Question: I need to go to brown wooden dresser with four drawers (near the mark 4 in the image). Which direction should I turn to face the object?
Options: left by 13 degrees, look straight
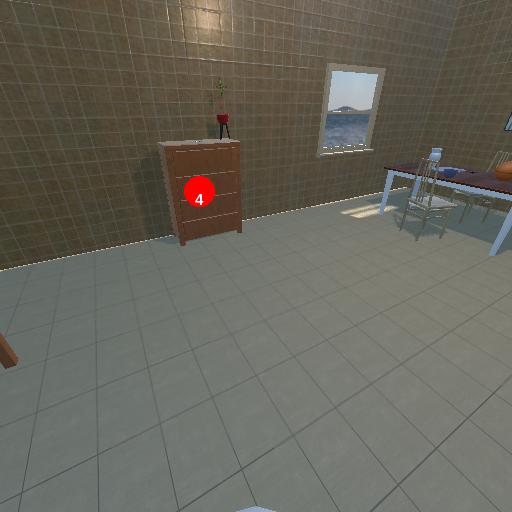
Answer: left by 13 degrees